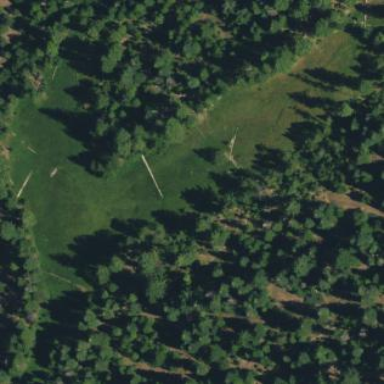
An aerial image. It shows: Wet meadow characterized by grassland vegetation.